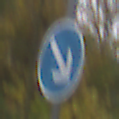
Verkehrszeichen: VorgeschriebeneVorbeifahrtRechts
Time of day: Midday
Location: Outdoor (Nature)
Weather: Overcast
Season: Autumn
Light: Natural